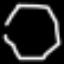
Label: octagon